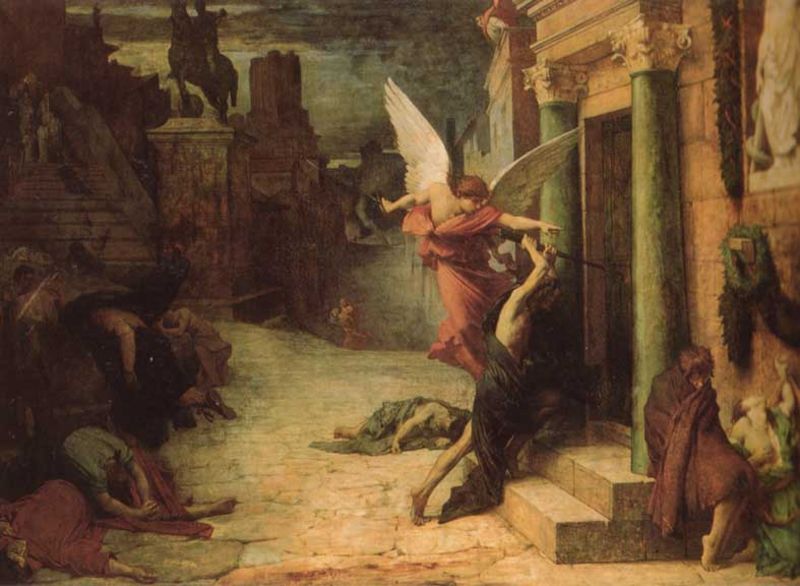
Titel: La Peste à Rome, Die Pest in Rom
Künstler: Jules Elie Delaunay
Standort: Paris
Institution: Musée d'Orsay
Schlagwörter: angriff, blau, dunkel, flügel, fuß, gemälde, gewitter, himmel, kampf, mann, schatten, weiß, wolken, gelb, grün, menschen, ocker, sitzen, stadt, braun, brust, frau, frisur, geste, grau, licht, marmor, nacht, orange, schwarz, strasse, säule, säulen, tür, gebäude, haus, rot, weg, wolke, beige, malerei, arm, falten, gefieder, geschichte, mensch, rache, stein, steine, tod, tot, trauer, dämmerung, häuser, boden, gewand, haare, decke, gewänder, rosa, pferd, reiter, stock, engel, skulptur, statue, relief, bein, füße, kauern, liegen, düster, gasse, italien, pflaster, wüste, mauer, nebel, angst, gewalt, krieg, treppe, treppen, arch, architecture, blue, column, columns, corinthian, fight, hands, historienbild, men, people, red, religious, robes, stair, stairs, steps, sword, white, women, black, dark, dress, falte, green, old, painting, portrait, robe, wall, woman, yellow, kraft, blanket, brown, stufe, stufen, podest, zeigen, entblößt, verderben, eingang, nische, ruine, antike, spanisch, denkmal, pavement, leichen, tote, furcht, ruinen, gebet, allegorie, kranz, mythologie, architrav, kapitelle, kapitell, fries, portal, rustika, sims, geflügel, gesims, beugen, gruft, hauseingang, sad, grab, sterben, portikus, antik, apokalypse, elend, hilfe, krankheit, leid, angel, angels, classic, classical, clouds, greek, heaven, hell, horses, man, roman, sky, stone, dramatisch, dolch, building, house, griechenland, houses, street, tower, death, child, tempel, orakel, speer, light, entrance, night, road, götterbote, maria, korinthisch, ruins, shadow, allegory, battle, flight, fly, flying, mystik, fall, fairy, sculpture, step, wings, konisch, dead, rettung, children, door, standbild, michael, town, grabmal, cherub, cupid, marble, peasants, ägypten, reiterstandbild, city, beggar, ancient, clothes, garland, toga, wreath, korintisch, reiterdenkmal, collums, rome, temple, jesus, korinthische kapitelle, brick, buildings, prison, art, ground, statues, todesangst, starße, blaub, war, horse, god, ill, gabriel, sleep, baby, hores, wrapped, pillar, cold, urban, sodom, pointing, darkness, humans, christian, holz, zustechen, christianity, befehl, pest, pfalster, bible, doorway, stick, shirt, open, biblical, poor, raphael, einbruch, body, evil, wing, lay, equestrian, scared, kill, weiße flügel, bodies, praying, angle, penis, einang, faded, rom, aufbrechen, break, sepia, leg, aufleuchten, fear, killing, massacre, murder, pain, ingres, weapon, moses, plague, suffering, krenz, stugen, holy, dying, agel, angel of death, eiwickeln, enruine, flügel götterbote, herabkommen, monumet, mourn, plinth, staeps, wclouds, corpse, egypt, rider, arcitecture, stab, sick, sickness, stake, praise, pillars, bestrefung, blakc, paved, bowing, reen, spike, punishment, direct, force, t, scupture, representational, yelow, laying, graph, linear perspective, enter, saviour, dead people, wreat, egype, good, status, wrap, die, poverty, gof, middleage, bettler, erzengel, illness, misery, missery, intrusive, marcus aurelius, torre della militia, campidoglio, capitoline, beggars, miasma, lepers, denk,al, jules elie delaunay, beat, armut, desperation, lod, desease, edifice, cherubic, dearh, deeath', heaben, collumms, passover, coloms, grabmall, jesus tod, pry, crowbar, breakin, wae, condemn, rennasaince, forcing